Interaction volume radius: 10 \u00c5
Interaction volume height: 20 \u00c5
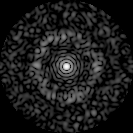
Disorder parameter: 0.8403